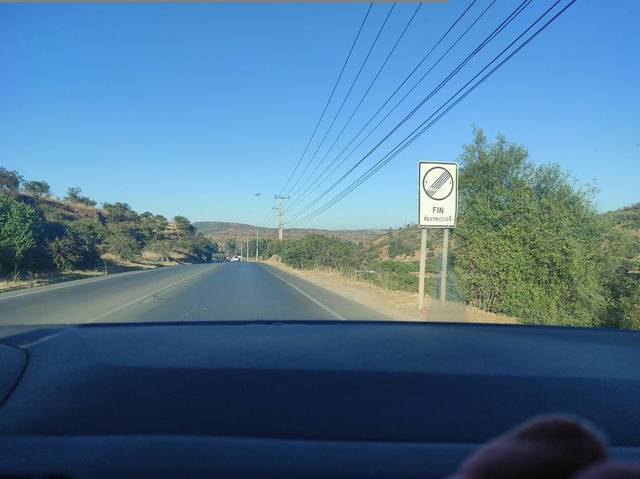
Region: Chile
Coordinates: -33.035, -71.287